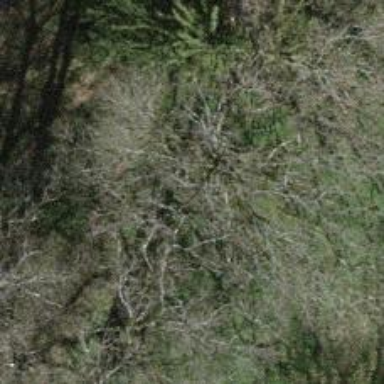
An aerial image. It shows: Beautiful tree in nature.